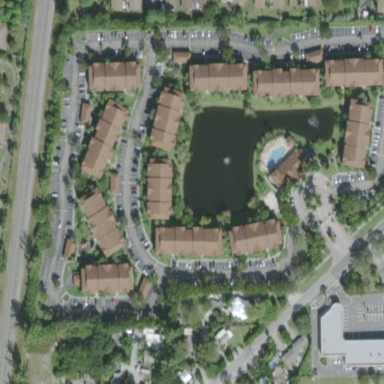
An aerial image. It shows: Residential area consisting of condominiums.